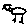
Label: bird